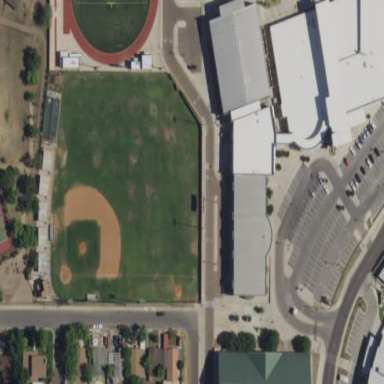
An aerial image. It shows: Baseball pitch for leisure and sports activities.